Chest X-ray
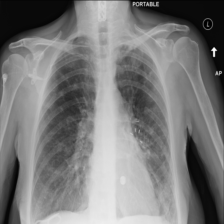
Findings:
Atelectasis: negative
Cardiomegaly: negative
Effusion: negative
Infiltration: negative
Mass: negative
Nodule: negative
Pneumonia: negative
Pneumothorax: positive
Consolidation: negative
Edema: negative
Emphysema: negative
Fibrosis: negative
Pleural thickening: negative
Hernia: negative